Question: I have created my gravatar profile and added websites from websites tab.
Now I want to delete some of my websites but I can't.
Please see the attached screenshot.
when I click on delete button on left of the website, it removes from the list but when I again come to my website page, it remains the same.
Please help me remove unwanted websites from my profile.
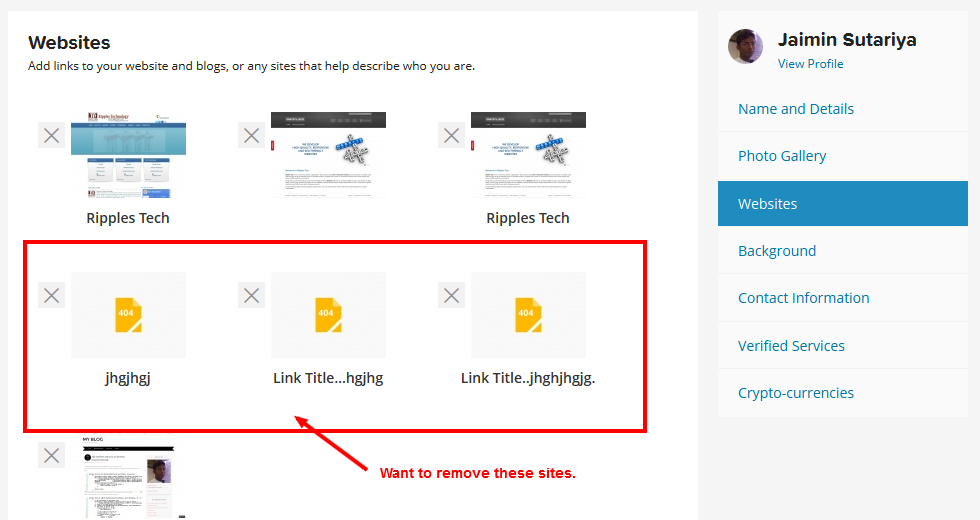
Answer: The gravatar information (as most of the content on large web sites, also the content on Wordpress.org/.com) is cached.
It take a while the information to be refreshed. However this is not Wordpress specific question, if you experience the issue after a while (usualy a couple of hours), consult the gravatar FAQ/support.